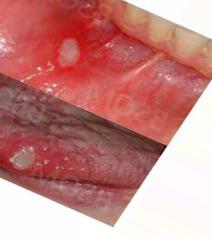
Condition: Mouth Ulcer